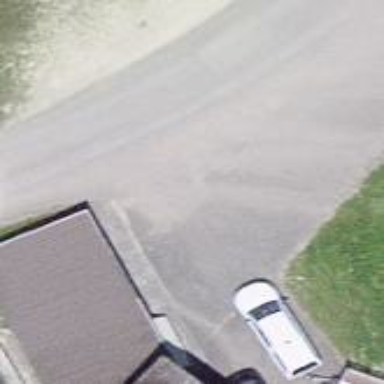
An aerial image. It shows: Garage building.